Question: I currently have a question for Delphi.Every time when i want to run the program it shows me this problem:Runtime error 105 at 0040423F. Here is the picture of it and the program behind it:

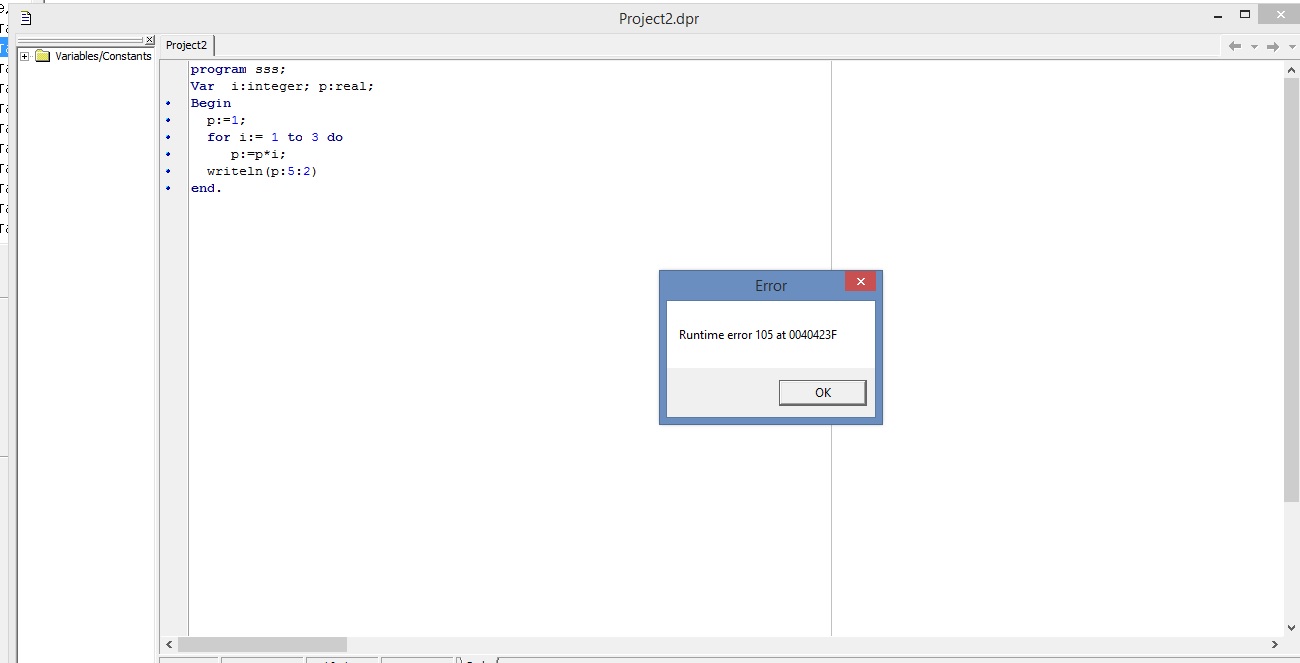
Answer: Edit your source code to add the line shown below:
'''
program sss;
{$APPTYPE CONSOLE}
[etc]
readln() // <- the program will pause here until you press the Return key
end.
'''
The error you were getting was to tell you your program was being denied access to the standard output stream, which is where the output from a writeln() statement is written, because it isn't open for output.